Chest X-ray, PA view. Patient: 37 years old, sex M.
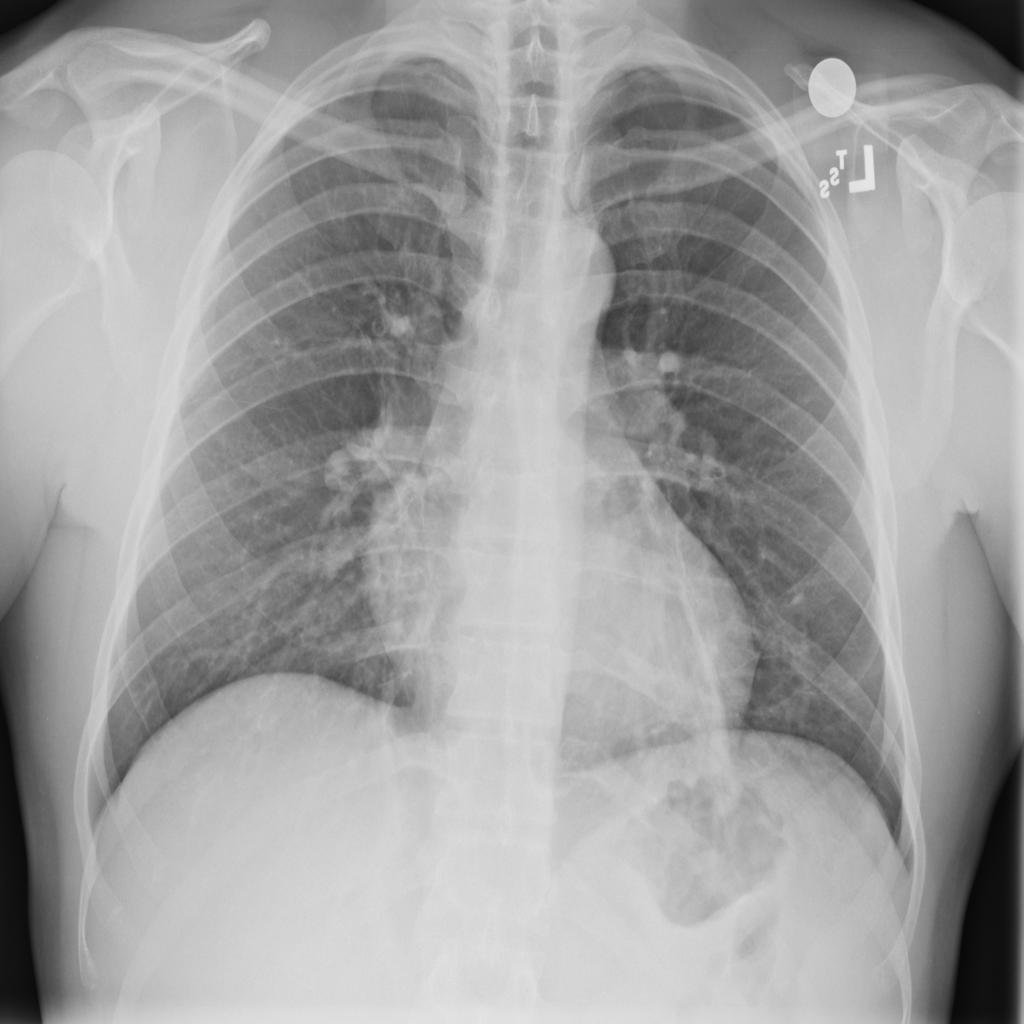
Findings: No Finding